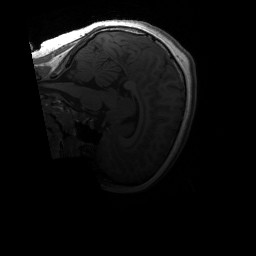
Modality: T1w
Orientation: sagittal
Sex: female
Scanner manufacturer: siemens
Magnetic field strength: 3 T
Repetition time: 1.9 s
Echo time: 0.00243 s